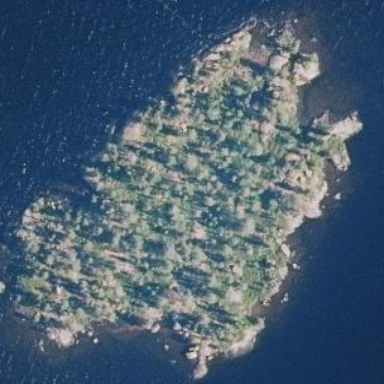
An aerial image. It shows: Islet.